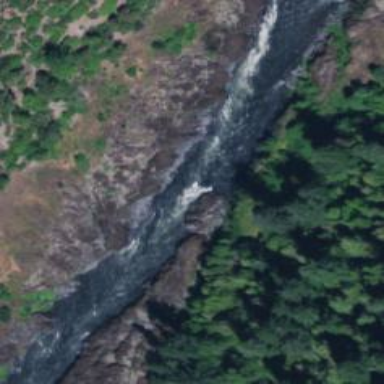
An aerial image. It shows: Rapids with whitewater grade of 3.